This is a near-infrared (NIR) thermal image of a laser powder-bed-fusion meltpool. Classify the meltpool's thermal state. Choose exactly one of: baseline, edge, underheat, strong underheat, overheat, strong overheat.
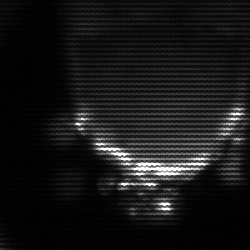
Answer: edge